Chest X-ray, PA view. Patient: 46 years old, sex F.
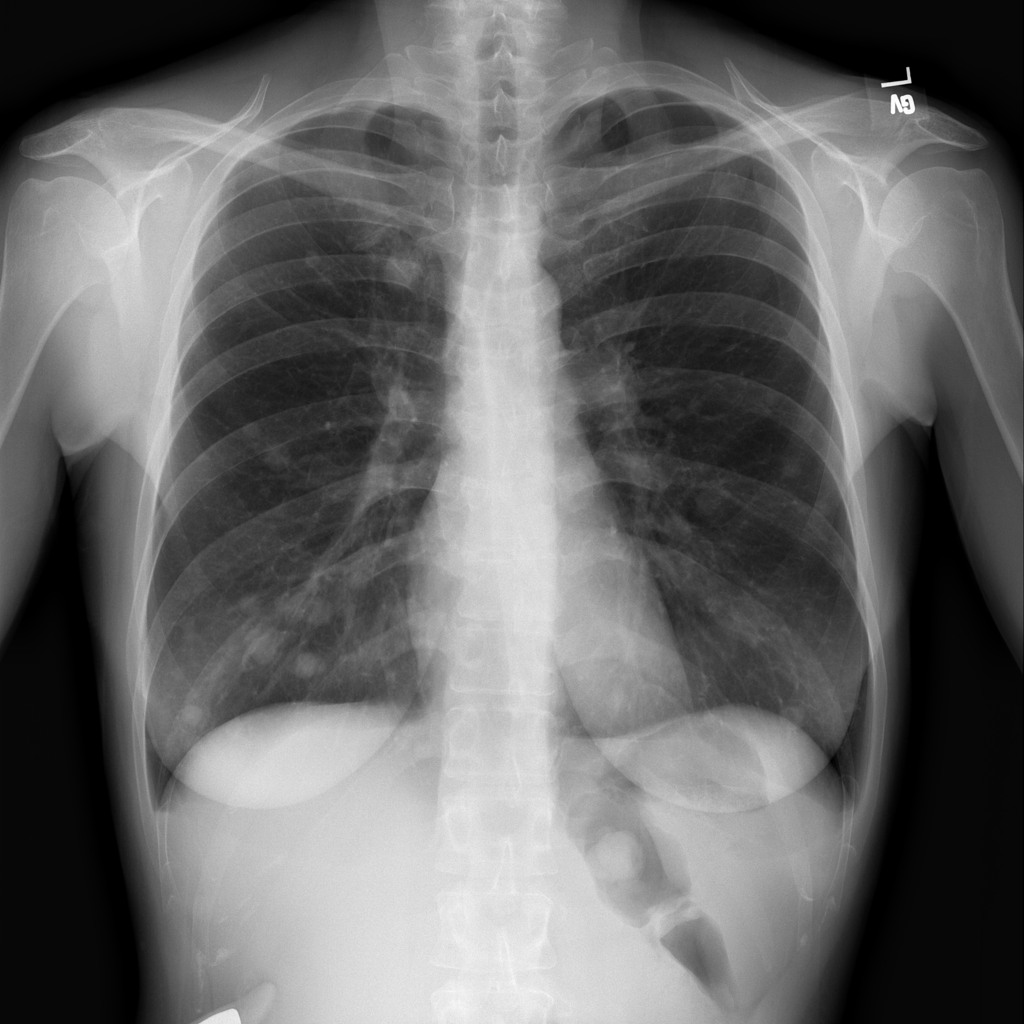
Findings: Nodule